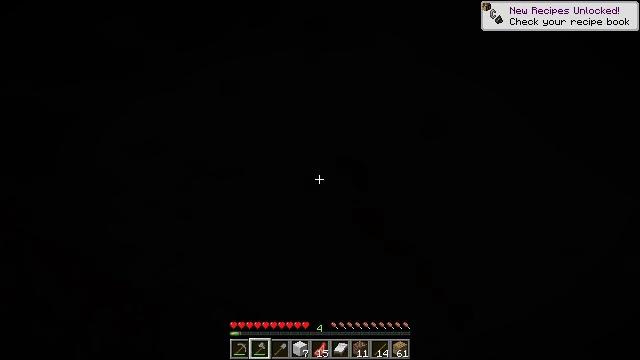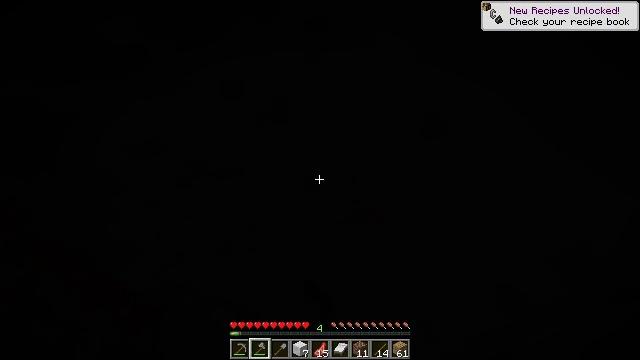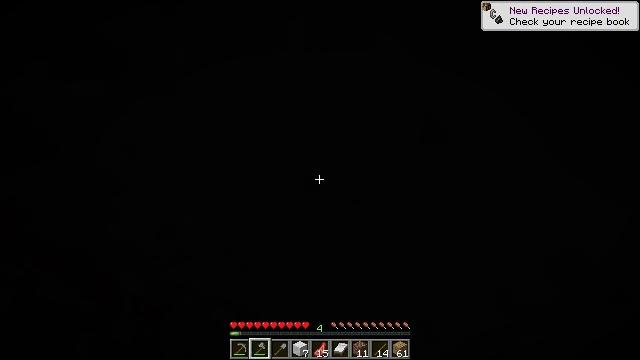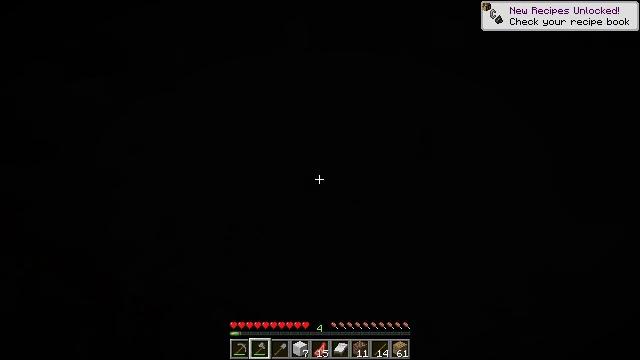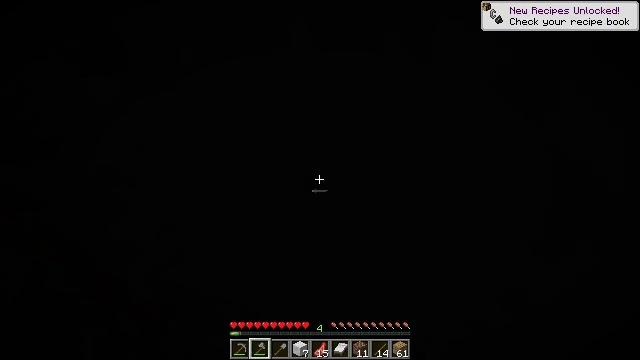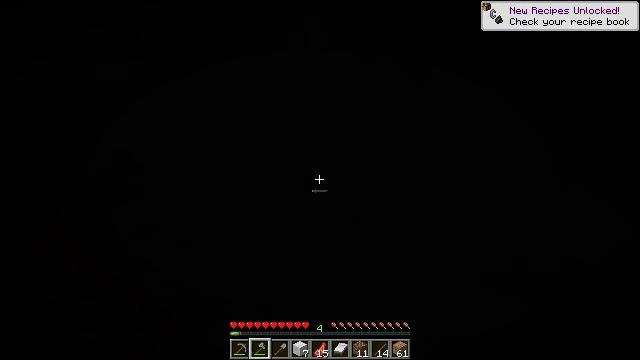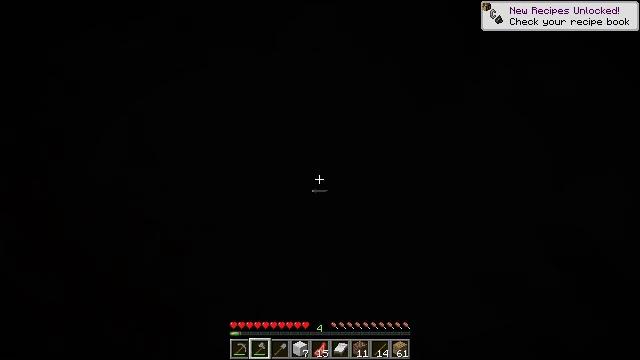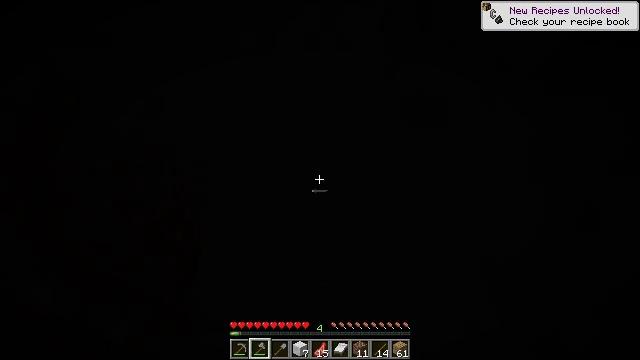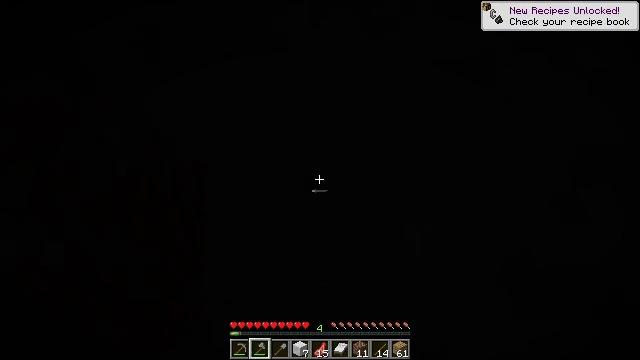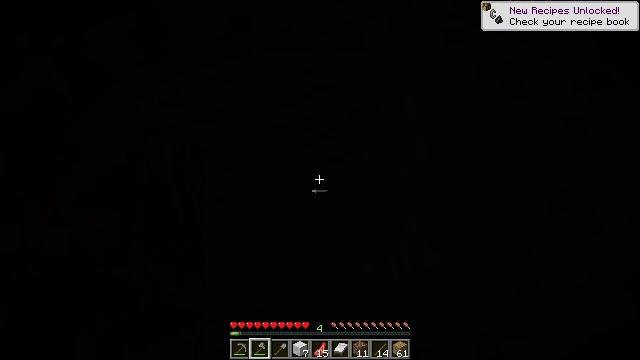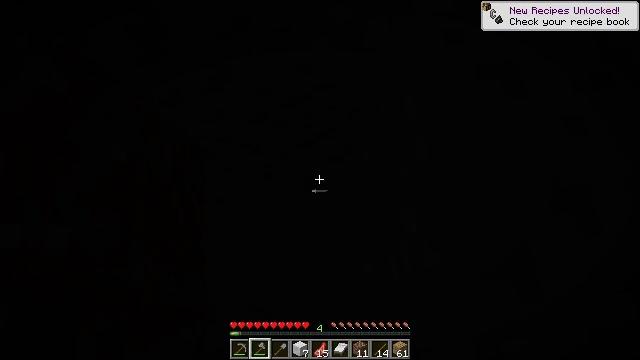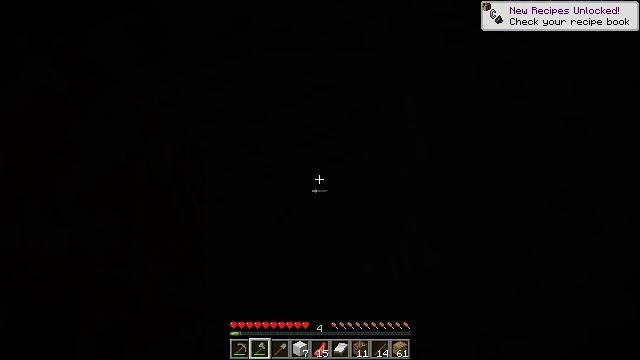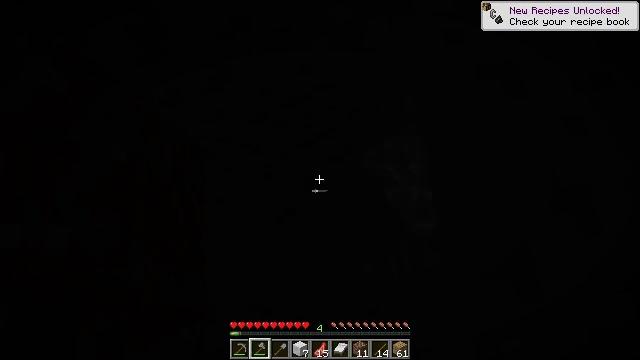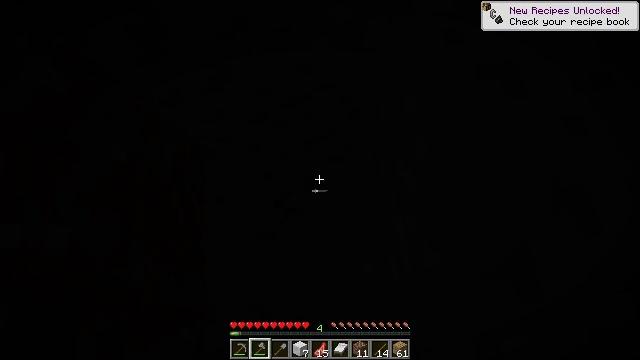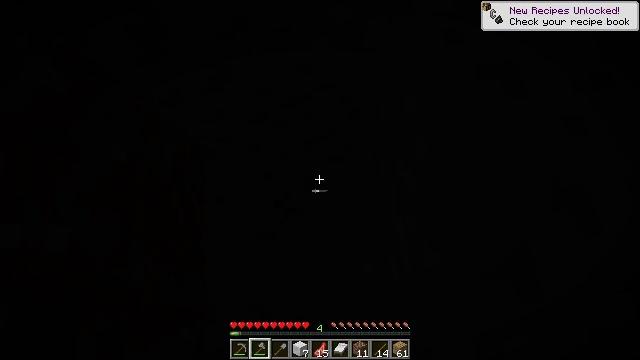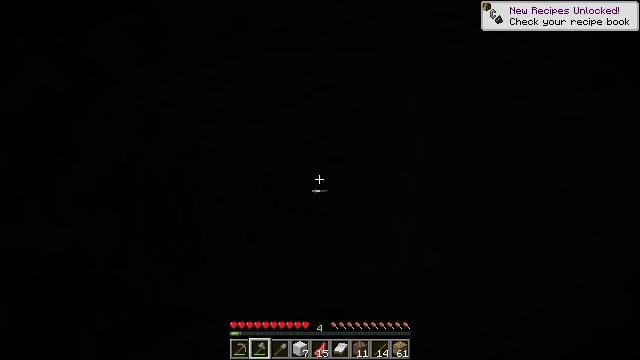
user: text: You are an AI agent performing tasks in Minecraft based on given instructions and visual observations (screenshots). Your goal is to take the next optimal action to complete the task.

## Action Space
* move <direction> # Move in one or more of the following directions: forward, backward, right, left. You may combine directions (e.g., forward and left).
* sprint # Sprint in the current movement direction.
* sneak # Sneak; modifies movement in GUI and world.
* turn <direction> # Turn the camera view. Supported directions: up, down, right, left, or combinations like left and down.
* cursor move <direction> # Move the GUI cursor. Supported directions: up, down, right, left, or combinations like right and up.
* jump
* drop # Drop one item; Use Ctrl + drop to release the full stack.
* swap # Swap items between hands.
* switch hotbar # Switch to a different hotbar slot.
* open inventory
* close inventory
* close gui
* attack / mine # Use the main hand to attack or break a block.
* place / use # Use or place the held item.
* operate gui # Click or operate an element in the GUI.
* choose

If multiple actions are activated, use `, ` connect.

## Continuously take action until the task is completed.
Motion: motion action
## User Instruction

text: Gather gravel by digging.
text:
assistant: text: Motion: attack / mine
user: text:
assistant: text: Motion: attack / mine
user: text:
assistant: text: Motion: attack / mine
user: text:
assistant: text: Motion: turn left
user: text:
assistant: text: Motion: turn left and down
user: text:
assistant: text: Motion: turn left and down
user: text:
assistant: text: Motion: turn left and down
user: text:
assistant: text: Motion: turn left and down
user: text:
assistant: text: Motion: turn down
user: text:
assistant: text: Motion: attack / mine
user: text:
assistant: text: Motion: attack / mine
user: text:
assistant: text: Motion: attack / mine
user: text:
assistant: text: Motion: attack / mine
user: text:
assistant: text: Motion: attack / mine
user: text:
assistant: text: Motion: attack / mine
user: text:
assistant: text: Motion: attack / mine
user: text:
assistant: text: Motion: attack / mine
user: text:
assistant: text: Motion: attack / mine
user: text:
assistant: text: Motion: attack / mine
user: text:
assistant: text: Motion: attack / mine
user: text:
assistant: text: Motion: attack / mine
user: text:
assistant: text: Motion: attack / mine
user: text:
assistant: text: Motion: attack / mine
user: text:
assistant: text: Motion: attack / mine
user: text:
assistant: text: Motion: attack / mine
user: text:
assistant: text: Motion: attack / mine
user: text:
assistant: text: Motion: attack / mine
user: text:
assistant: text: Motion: attack / mine
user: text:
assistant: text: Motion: attack / mine
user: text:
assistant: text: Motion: attack / mine